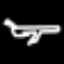
Label: airplane